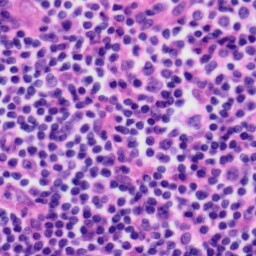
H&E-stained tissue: Tonsil